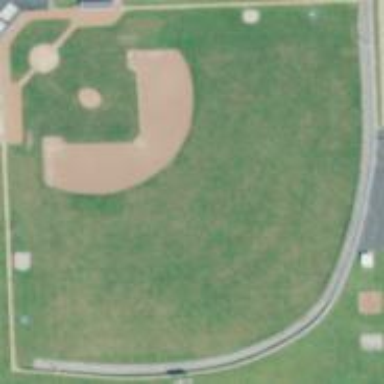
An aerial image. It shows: Baseball pitch for leisure land activities.